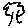
Label: tree